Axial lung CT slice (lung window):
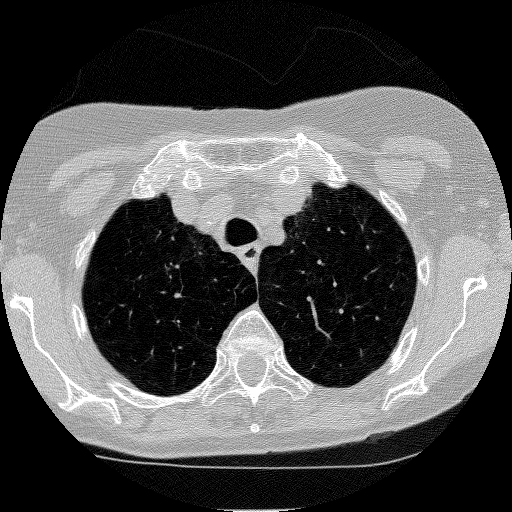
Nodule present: no